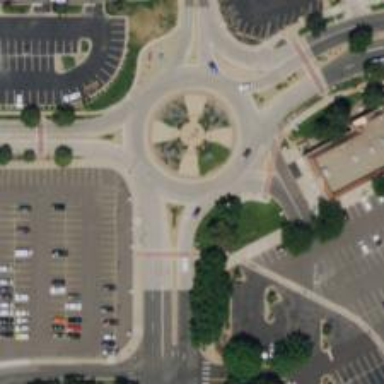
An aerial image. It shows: Tertiary road with asphalt surface leading to roundabout.